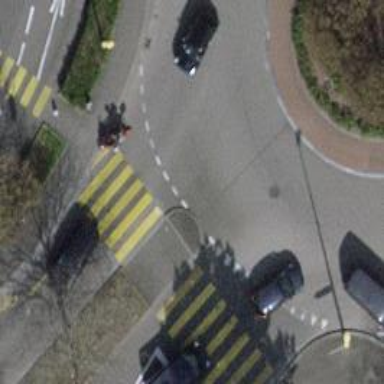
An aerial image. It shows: Secondary road with asphalt surface leading to roundabout.